Field crop: tomato
Growth stage: 2
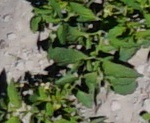
Species: tomato